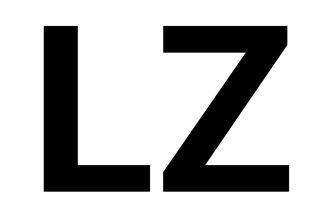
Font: Roboto_Bold